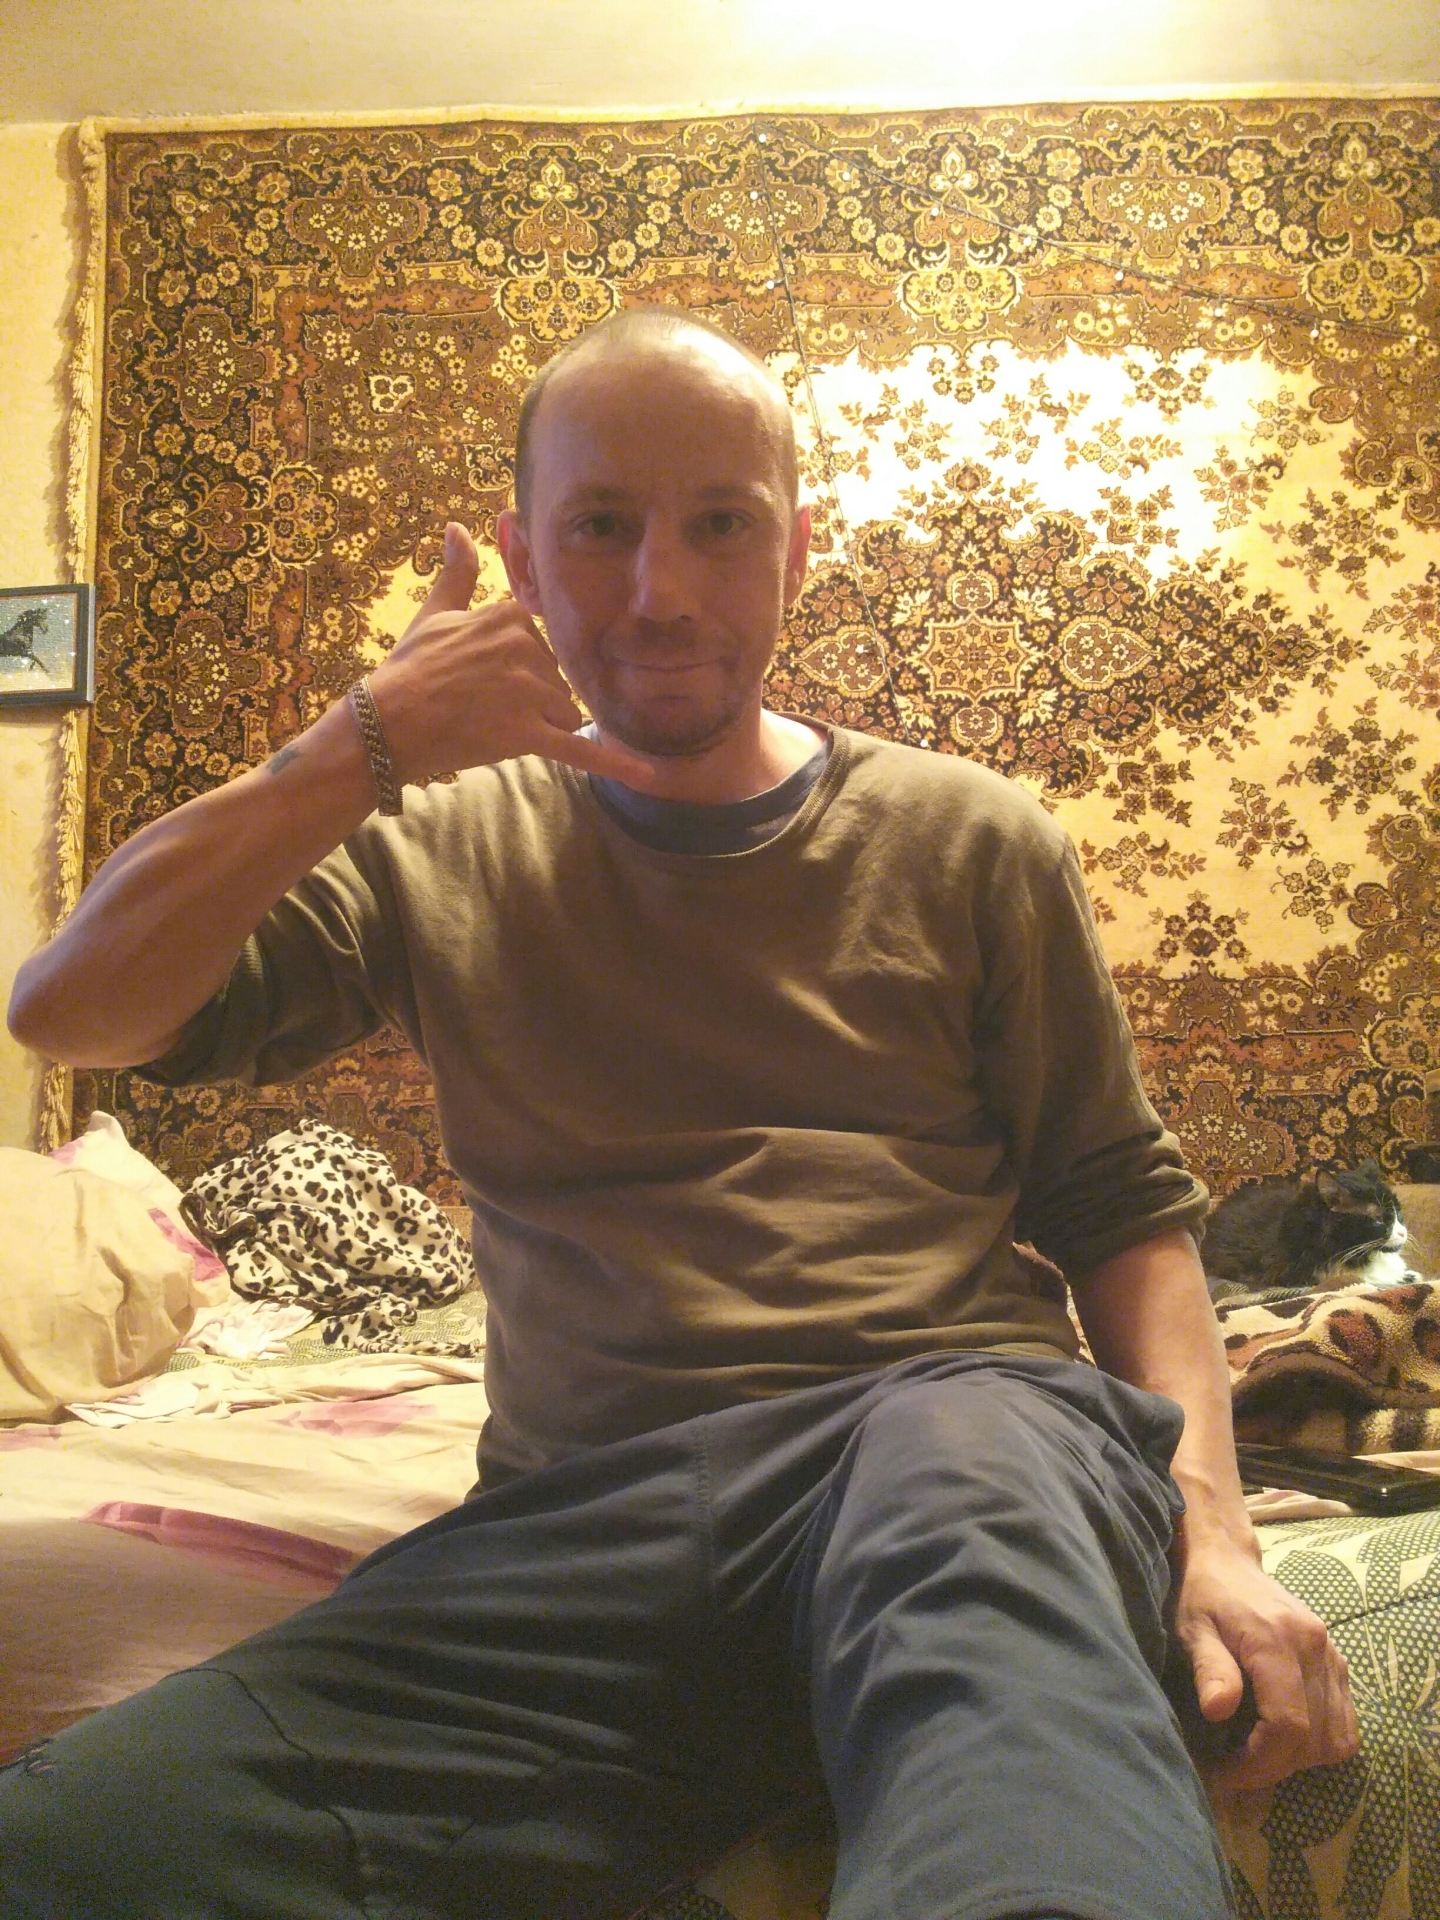
Label: noise